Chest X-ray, AP view. Patient: 14 years old, sex M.
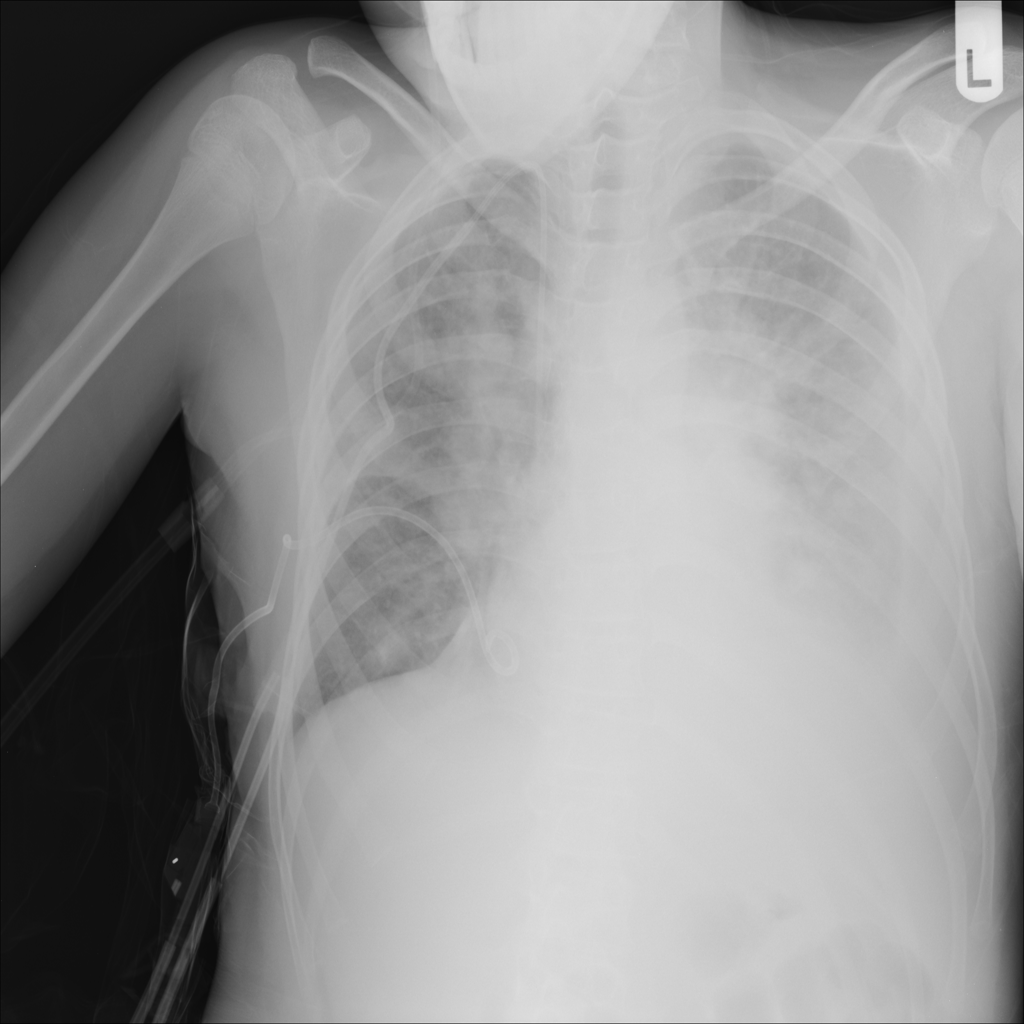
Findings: Atelectasis, Consolidation, Pleural_Thickening